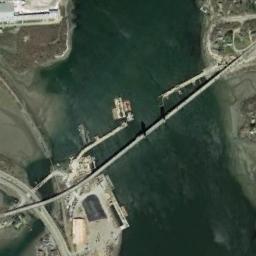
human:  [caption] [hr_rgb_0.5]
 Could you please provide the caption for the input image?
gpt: A bridge is over the deep green river .

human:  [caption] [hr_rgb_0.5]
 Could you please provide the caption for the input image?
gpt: A slender bridge connects the land on both sides of the turquoise water, And there are many buildings on the land .

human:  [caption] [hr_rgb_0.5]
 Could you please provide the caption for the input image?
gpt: A bridge and a bridge under construction built on a dark green river .

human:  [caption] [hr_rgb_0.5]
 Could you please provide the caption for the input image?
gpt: The two bridges intersect on the river bank .

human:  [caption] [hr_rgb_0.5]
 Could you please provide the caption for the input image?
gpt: Several buildings are at one end of the bridge .